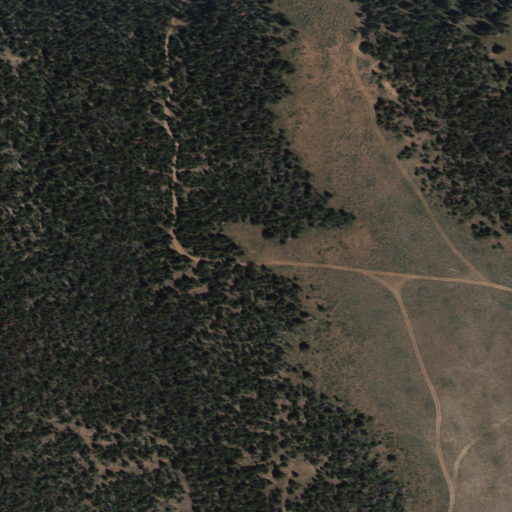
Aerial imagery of mountain in Wyoming named Little Mountain containing evergreen forest and shrub